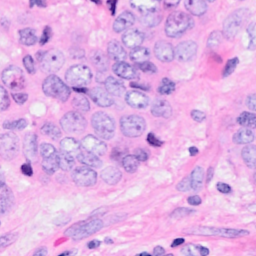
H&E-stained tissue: Breast